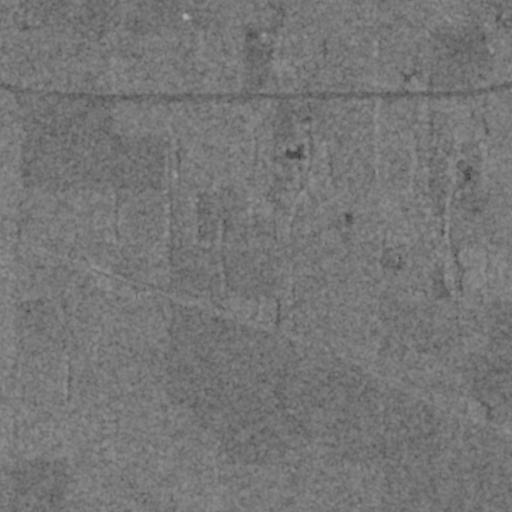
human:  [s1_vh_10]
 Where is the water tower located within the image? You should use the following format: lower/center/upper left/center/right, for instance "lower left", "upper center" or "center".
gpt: The water tower is located in the upper right of the image.
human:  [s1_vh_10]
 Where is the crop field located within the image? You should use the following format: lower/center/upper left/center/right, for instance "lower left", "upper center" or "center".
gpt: There is no crop field in the image.

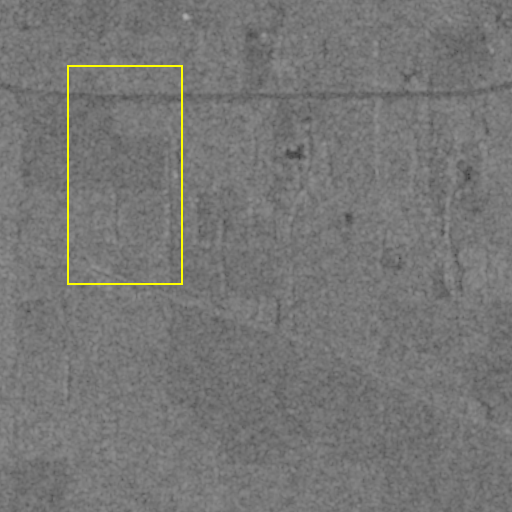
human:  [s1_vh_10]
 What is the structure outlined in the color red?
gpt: There is no red outline.
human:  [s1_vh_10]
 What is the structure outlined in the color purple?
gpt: There is no structure outlined in purple.